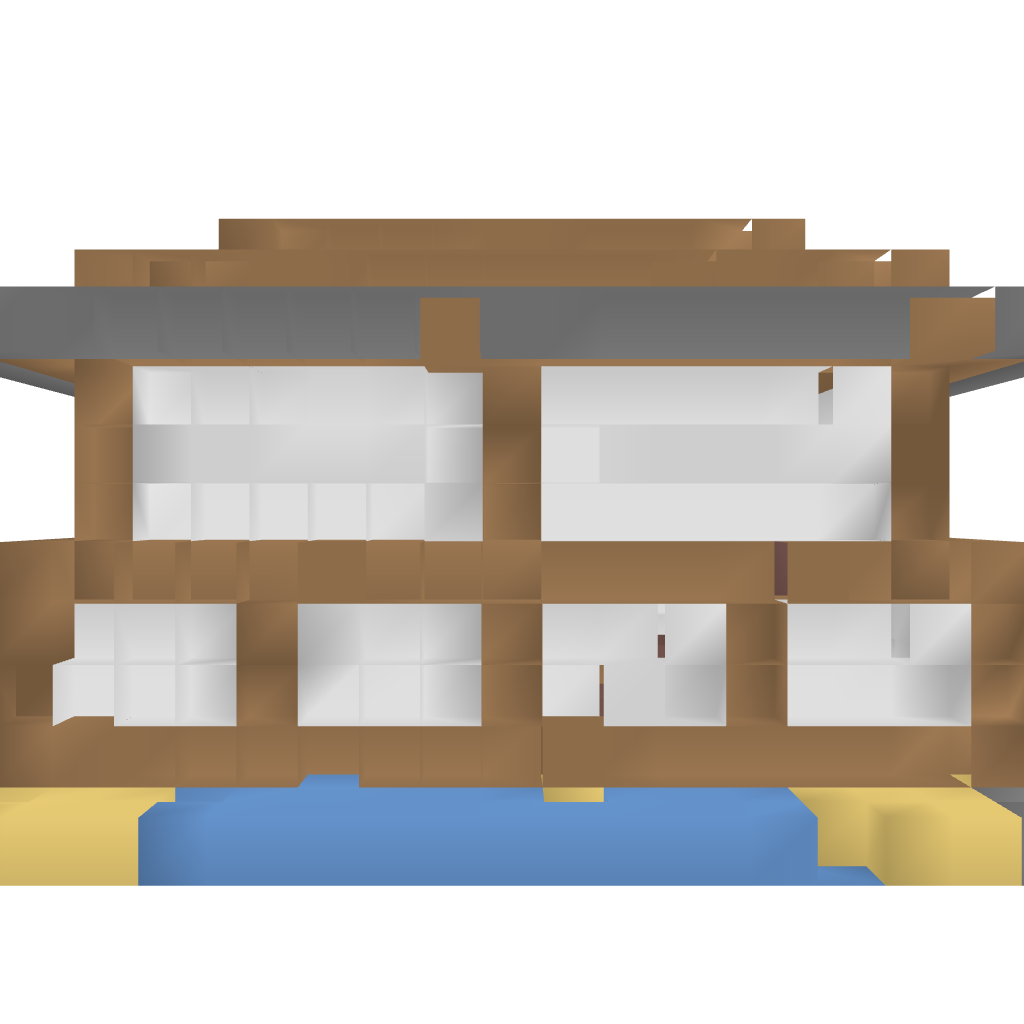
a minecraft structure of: Dark wood house good quality